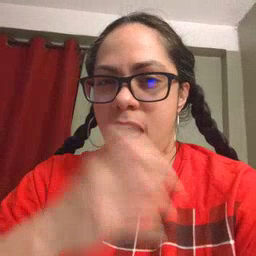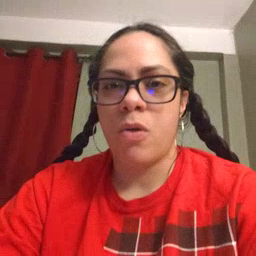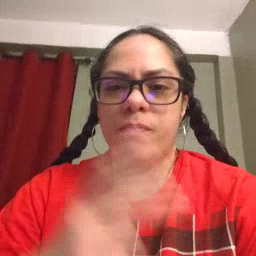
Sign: clown